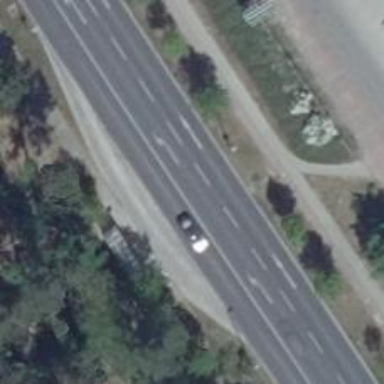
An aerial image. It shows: Secondary road with asphalt surface.